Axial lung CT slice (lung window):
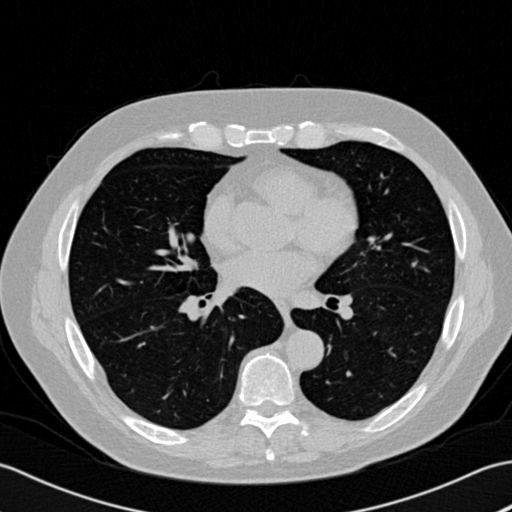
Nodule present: no